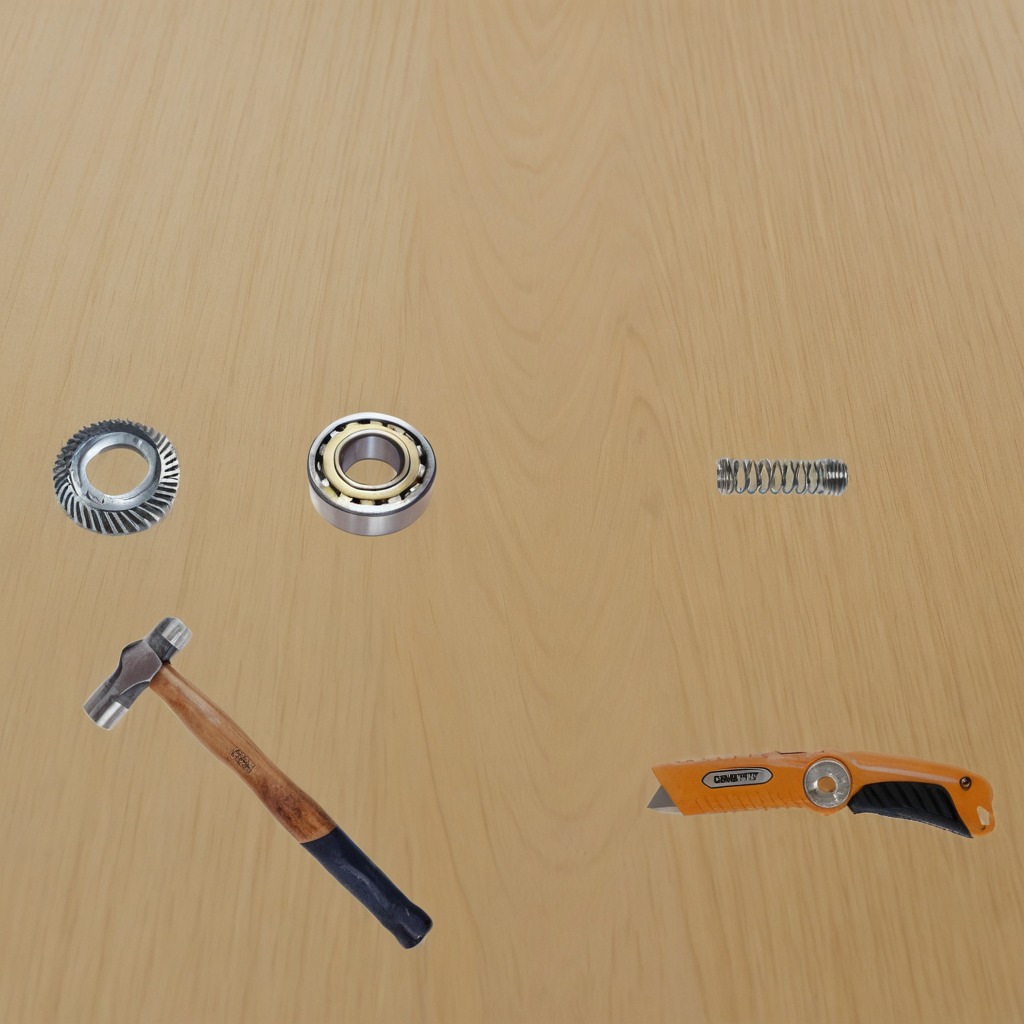
A metal ball bearing, a steel gear with teeth, a utility knife, a hammer, and a coiled metal spring are lying on the plywood surface.